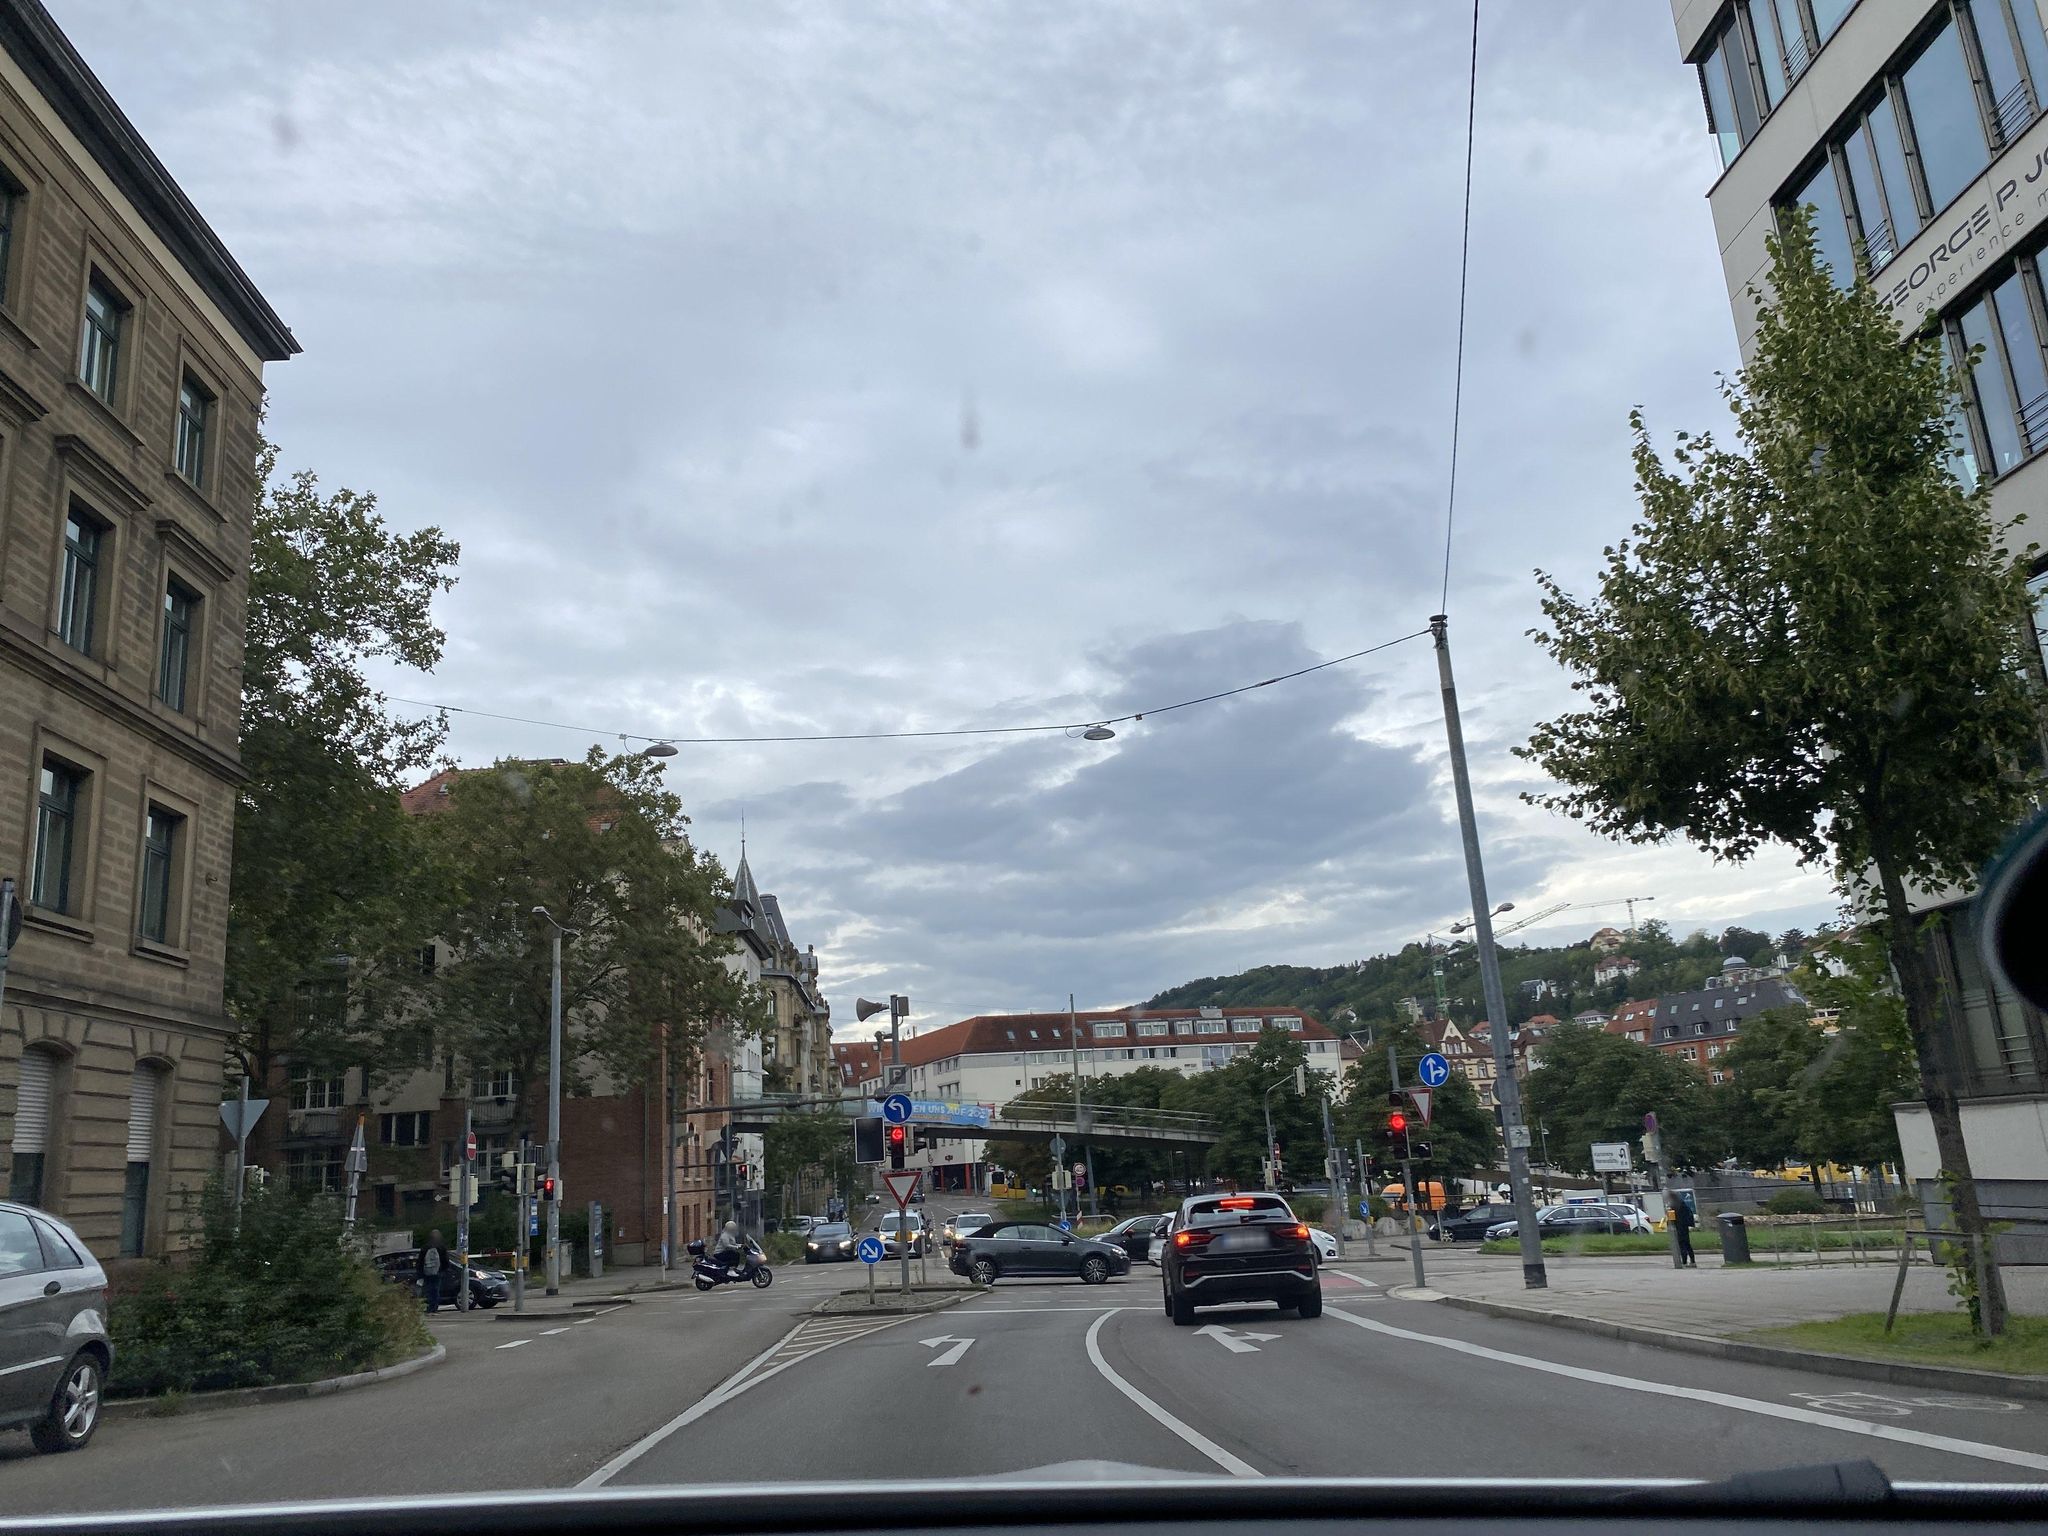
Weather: cloudy
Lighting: day
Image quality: good
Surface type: driving surface
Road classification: tertiary
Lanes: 3
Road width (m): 13
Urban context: urban centre
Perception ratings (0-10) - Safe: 6.37, Lively: 6.17, Beautiful: 6.17, Boring: 2.66, Depressing: 3.89, Wealthy: 5.06